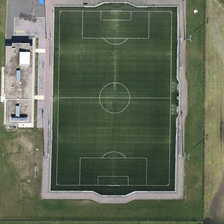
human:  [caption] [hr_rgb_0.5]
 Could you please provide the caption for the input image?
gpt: there is a football field in the middle of the land .

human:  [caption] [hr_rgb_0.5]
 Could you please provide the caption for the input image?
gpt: there is a river around the football field .

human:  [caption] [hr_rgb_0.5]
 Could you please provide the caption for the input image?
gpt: there is a river around the football field .

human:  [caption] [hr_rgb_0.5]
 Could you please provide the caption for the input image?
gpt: there is a football field in the middle of the land .

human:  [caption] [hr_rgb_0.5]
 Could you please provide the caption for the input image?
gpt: there is a football field in the middle of the land .